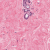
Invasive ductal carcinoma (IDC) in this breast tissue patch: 0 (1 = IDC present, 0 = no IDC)